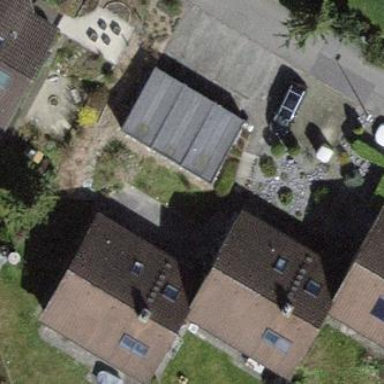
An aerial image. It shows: Group of garages.